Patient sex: M
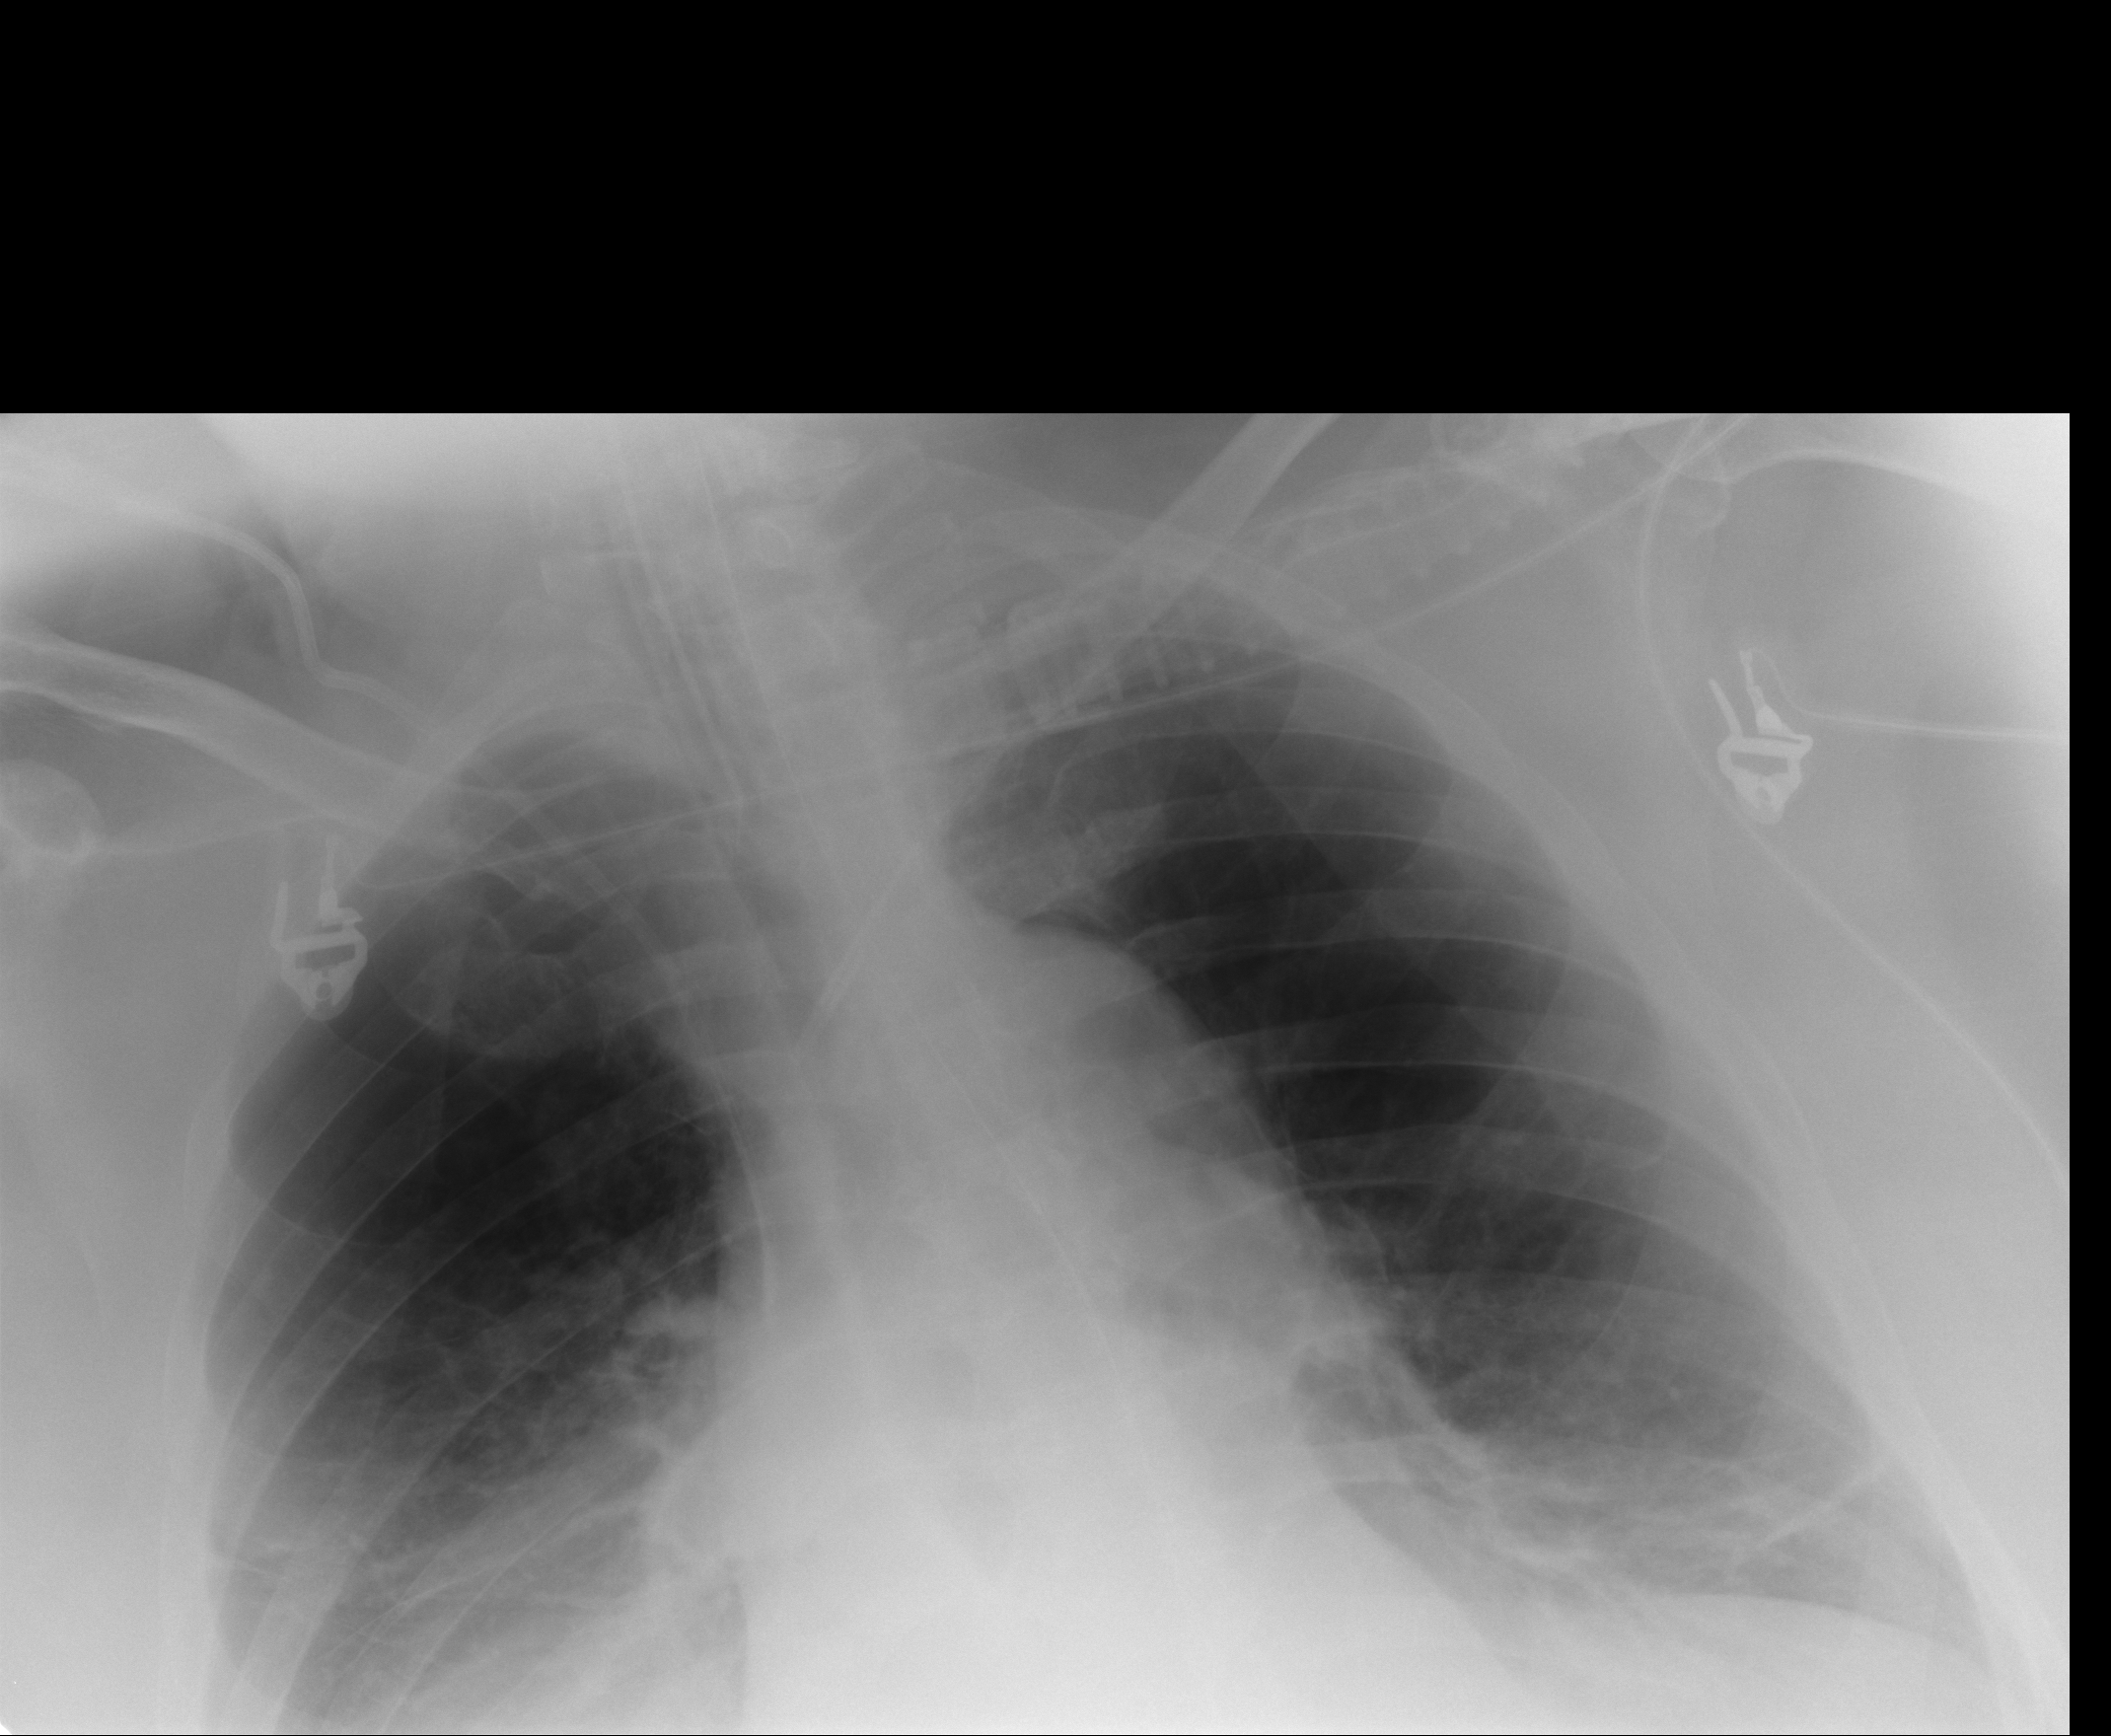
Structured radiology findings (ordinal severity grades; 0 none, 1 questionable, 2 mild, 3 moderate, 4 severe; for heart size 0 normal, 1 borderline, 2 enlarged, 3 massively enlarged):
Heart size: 0
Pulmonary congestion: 0
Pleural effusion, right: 2
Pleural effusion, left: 2
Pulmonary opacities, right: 1
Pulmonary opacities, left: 0
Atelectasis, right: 2
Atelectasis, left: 2